Question: How does one get an Ajax Bound Telerik MVC UI Grid to display format or anything else from a display template?
Looking at their example <URL>, I see that the grid shows the "Unit Price" column with a currency symbol. Looking at the Razor code below I see that the grid is ajax bound. Unfortunately we cannot see the ViewModel, but the "Unit Price" property could not be an already formatted string, since clicking the edit button shows a numeric TextBox. I have created EditorTemplates and DisplayTemplates and somehow only the editor templates are working.
My ViewModel looks something like this:
'''
[UIHint("MoneyTemplate")]
public decimal ItemPrice { get; set; }
'''
Where MoneyTemplate is the name of the Display and Editor templates Views/Shared/DisplayTemplates/MoneyTemplate.cshtml and Views/Shared/EditorTemplates/MoneyTemplate.cshtml respectively
When the grid shows up, the Display template is not picked up but the Editor template is?!? Look like this

How did they get the currency symbol to show without a client side template? Why does my display template not get picked up?
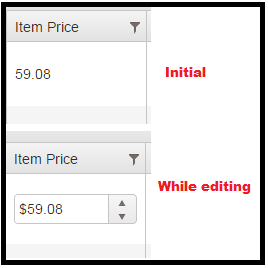
Answer: After reading through this <URL> I discovered that the answer is to use the DisplayFormat attribute:
'''
[UIHint("MoneyTemplate")]
[DisplayFormat(DataFormatString = "{0:C}")]
public decimal ItemPrice { get; set; }
'''
This will result in the grid displaying the decimal as currency, and using the "MoneyTemplate" editor template for editing.